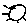
Label: sun